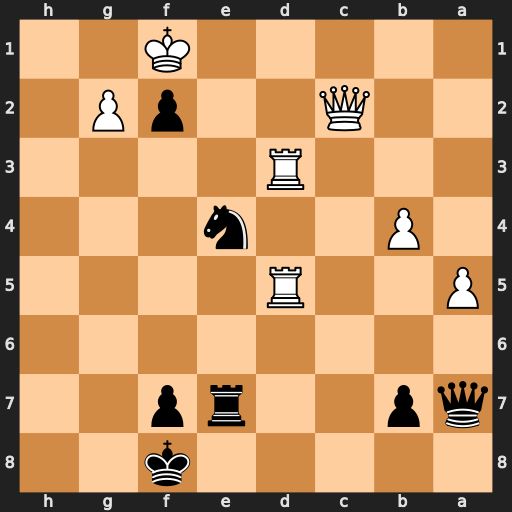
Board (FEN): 5k2/qp2rp2/8/P2R4/1P2n3/3R4/2Q2pP1/5K2
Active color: b
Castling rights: -
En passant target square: -
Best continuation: Ng3+ Rxg3 Re1#